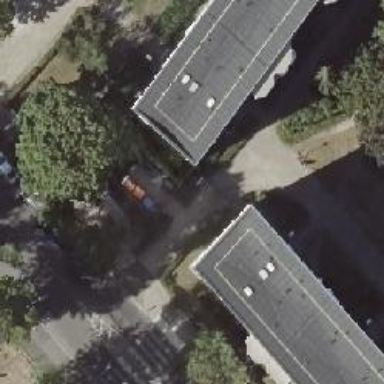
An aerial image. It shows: Building with apartments and flat roof.